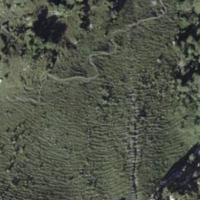
EUNIS habitat code: 23
Species observed at this site:
Euphorbia cyparissias